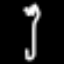
Label: fork